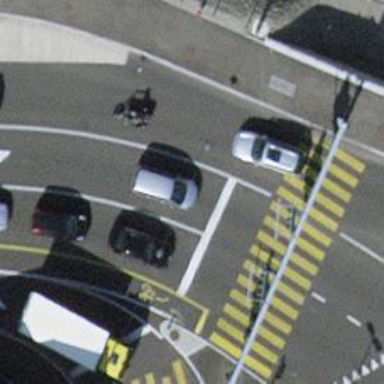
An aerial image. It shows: Road with traffic signals.